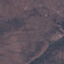
Land use / land cover class: HerbaceousVegetation